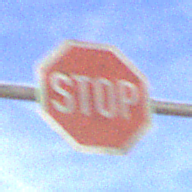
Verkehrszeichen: Stop
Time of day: MorningAfternoon
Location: Outdoor (RoadRail)
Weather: PartlyCloudy
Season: NotSpecified
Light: Natural